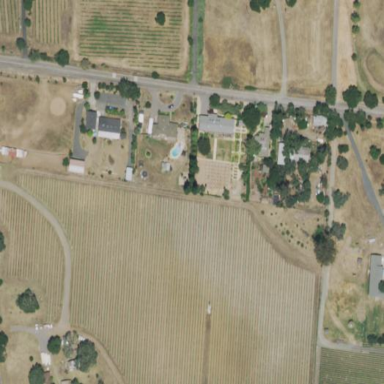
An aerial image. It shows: Vineyard growing wine grapes.